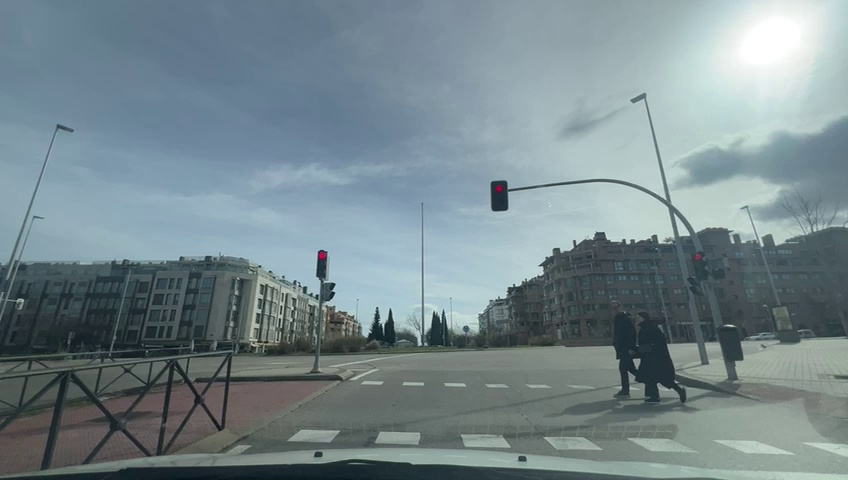
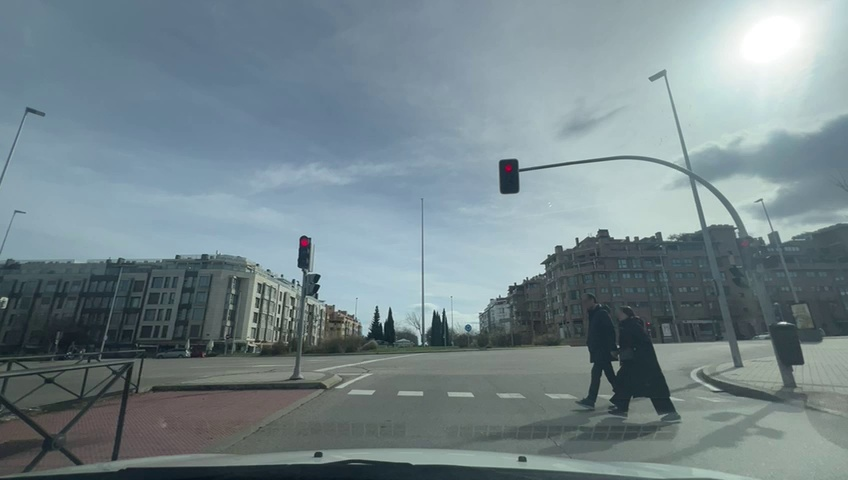
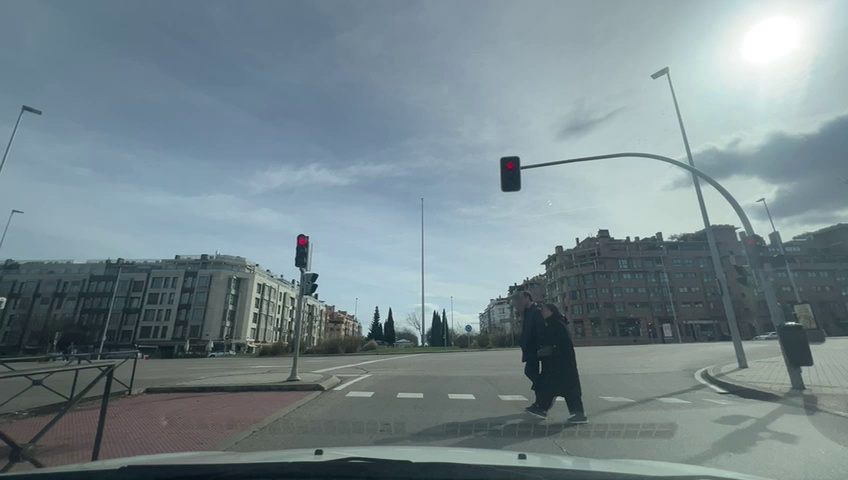
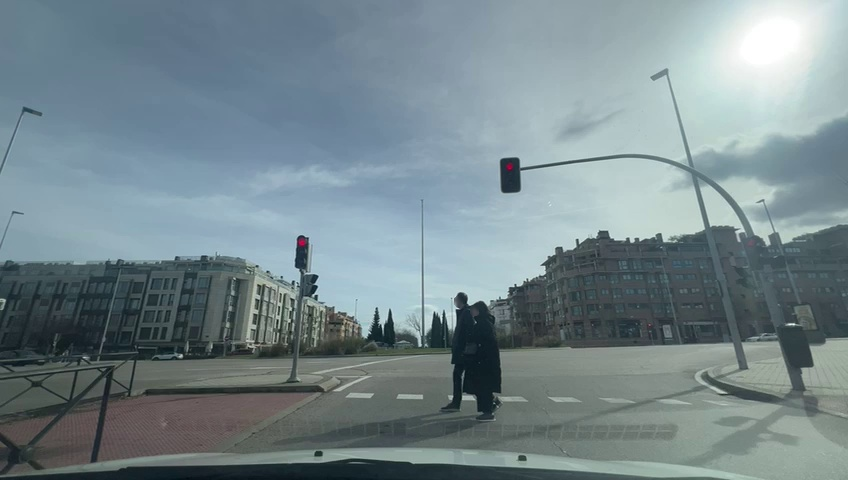
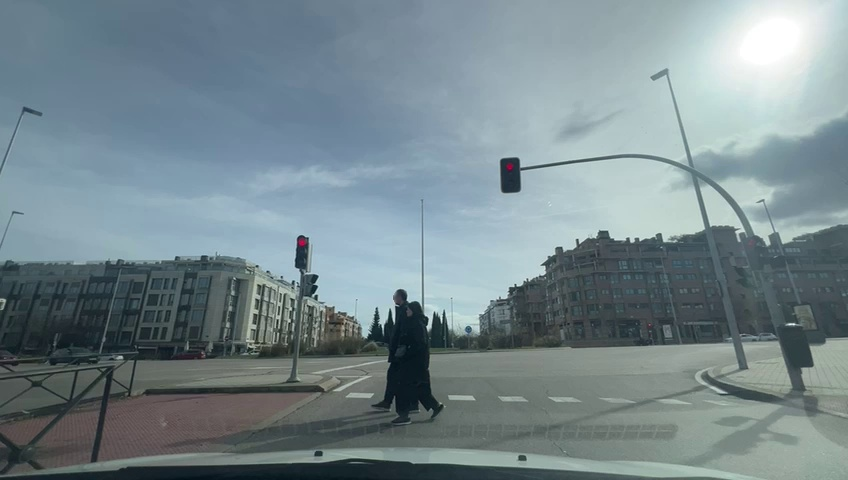
Situation: Crossing object
Question: Is there any discontinuity in the ego lane ahead?
Answer: Yes
Reasoning: There is a Crosswalk

Situation: Crossing object
Question: Is any vehicle or pedestrian crossing the path of the ego vehicle from a different direction?
Answer: Yes
Reasoning: There is two people crossing the road in a crosswalk and a red traffic light

Situation: Crossing object
Question: Is there a vehicle ahead in the ego lane traveling in the same direction as the ego vehicle?
Answer: No
Reasoning: The ego vehicle is stopped right next to the crosswalk with no cars in front.

Situation: Crossing object
Question: Is there any crossing object in the ego lane ahead?
Answer: Yes
Reasoning: There is two pedestrians crossing the road through a crosswalk.